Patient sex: M
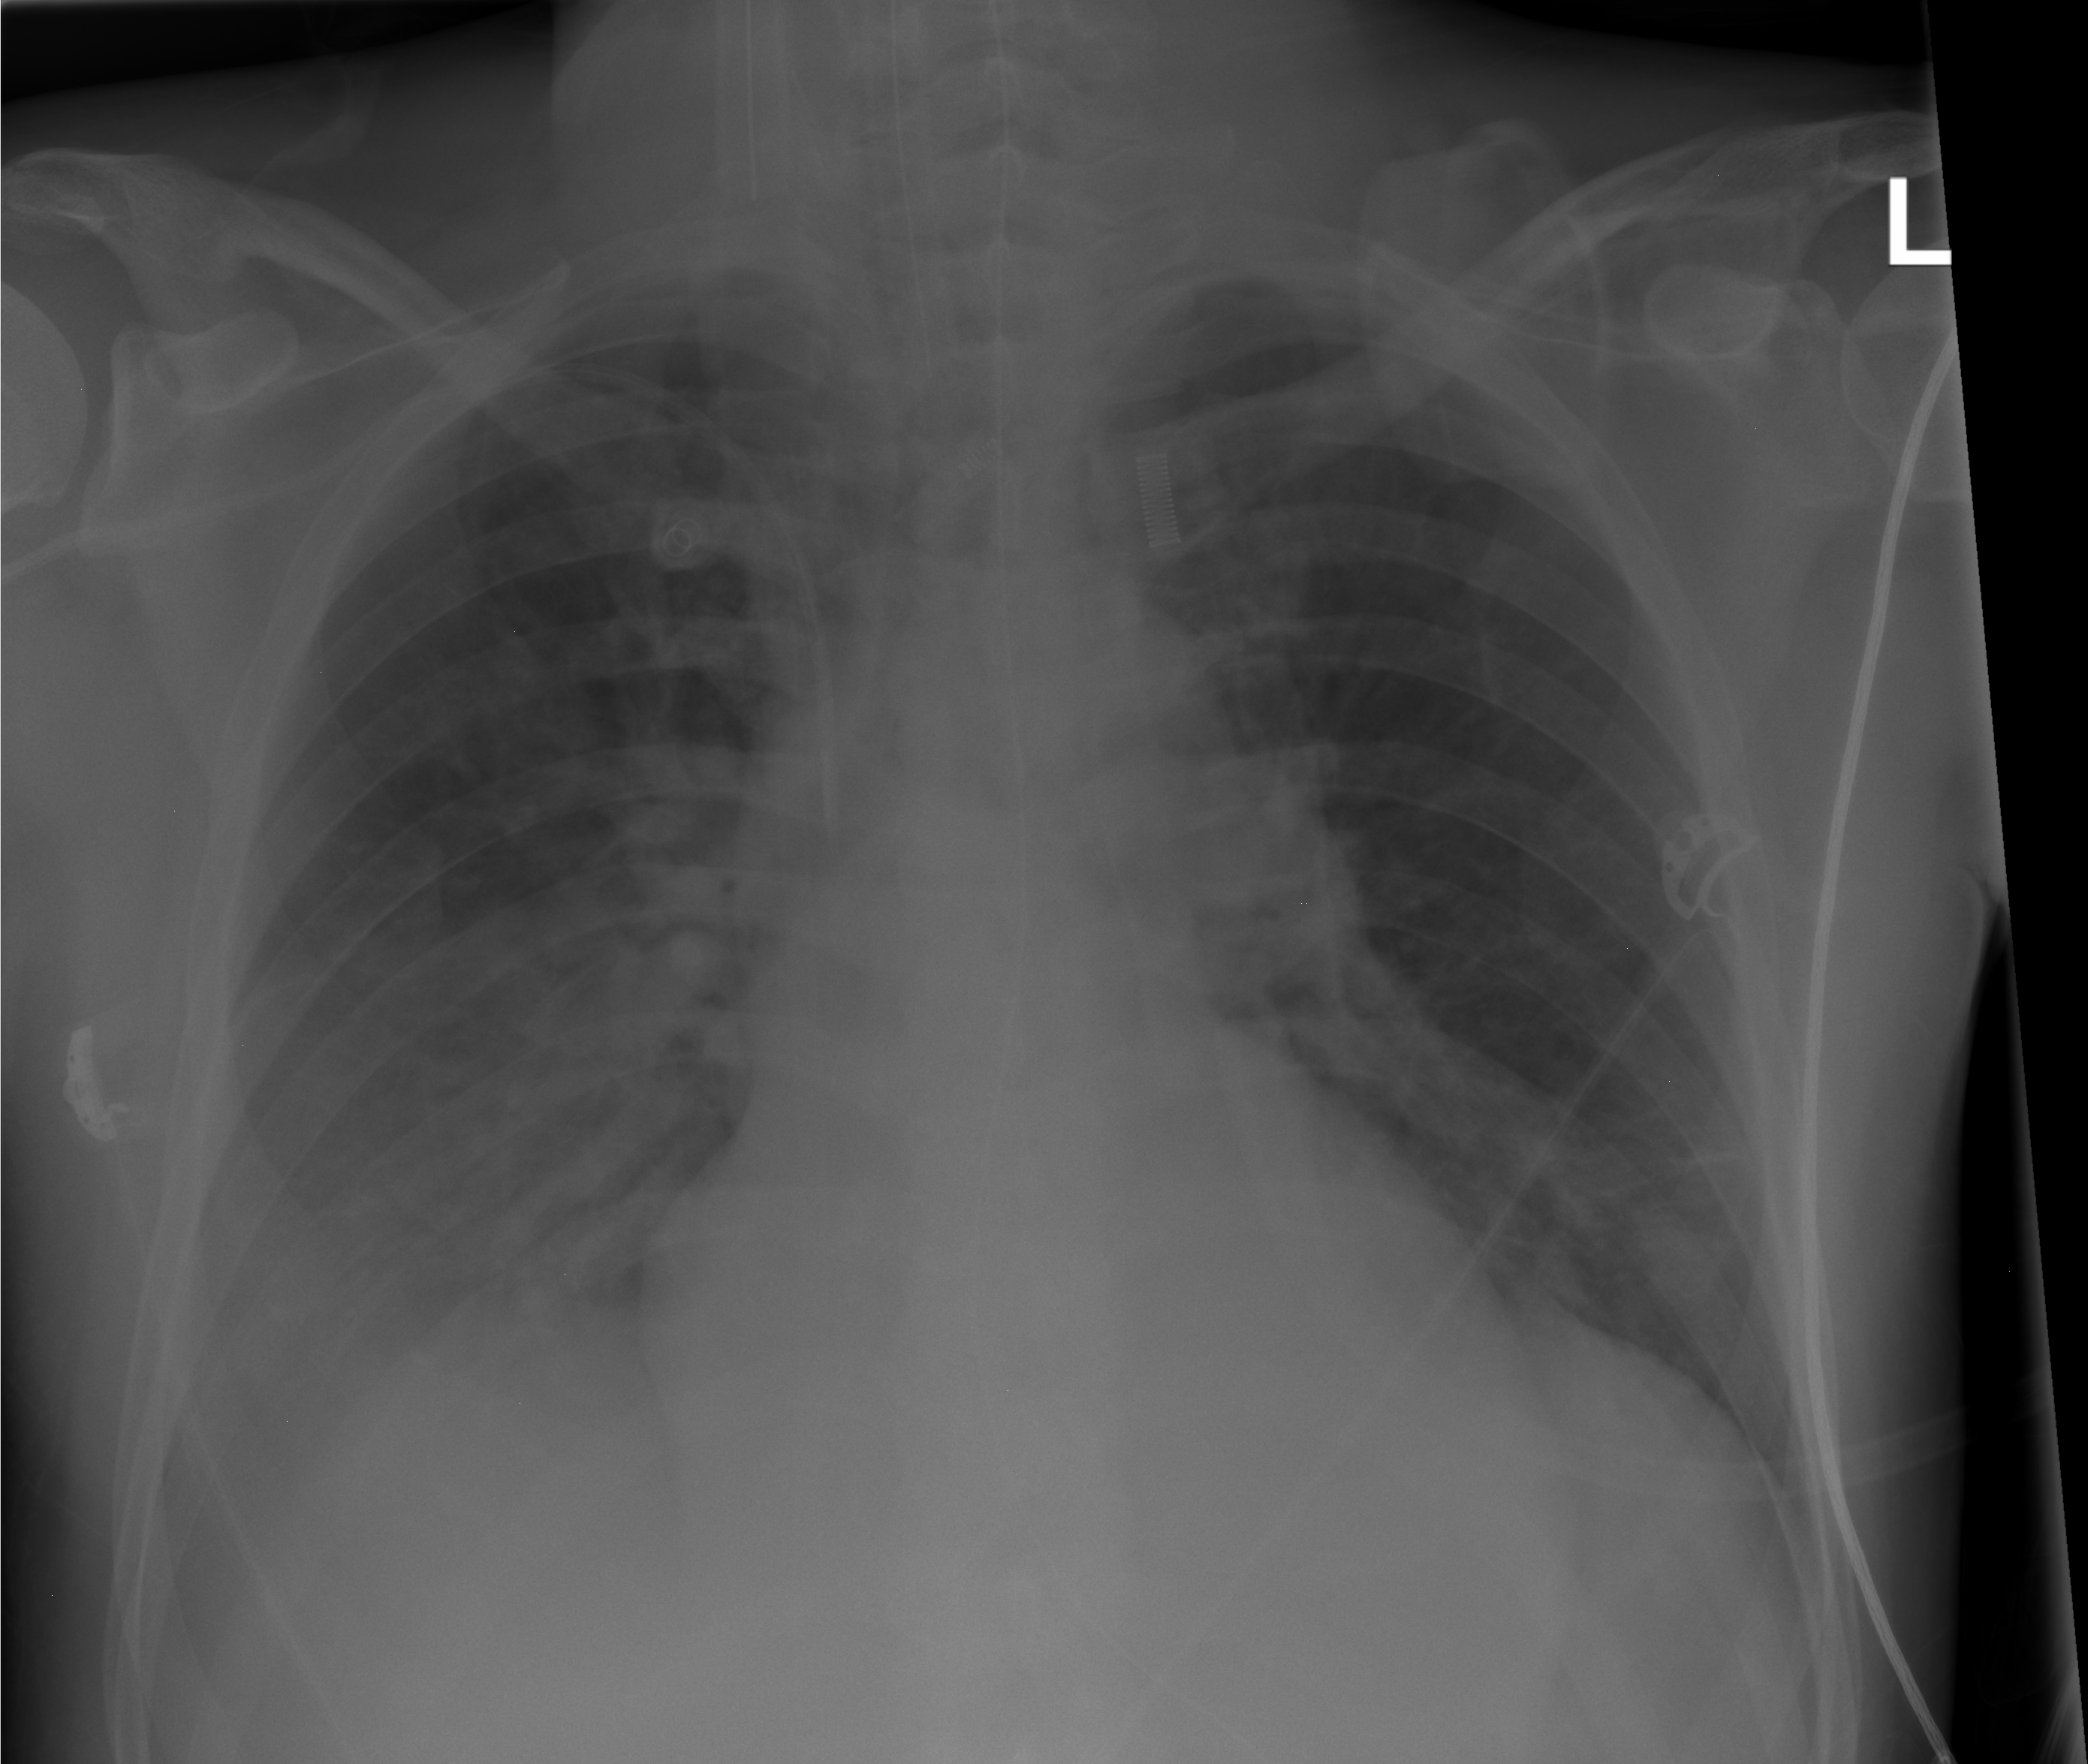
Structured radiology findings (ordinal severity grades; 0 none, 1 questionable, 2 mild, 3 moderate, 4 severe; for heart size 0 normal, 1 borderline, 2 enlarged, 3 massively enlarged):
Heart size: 2
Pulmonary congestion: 2
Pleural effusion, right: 2
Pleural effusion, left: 0
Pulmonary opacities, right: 3
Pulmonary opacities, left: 2
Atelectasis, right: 2
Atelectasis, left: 2